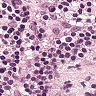
Metastatic tissue present: yes